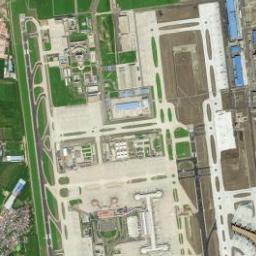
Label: airport